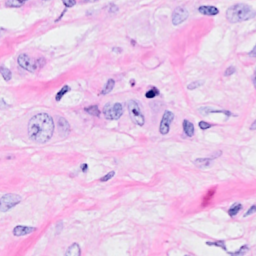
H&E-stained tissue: Breast